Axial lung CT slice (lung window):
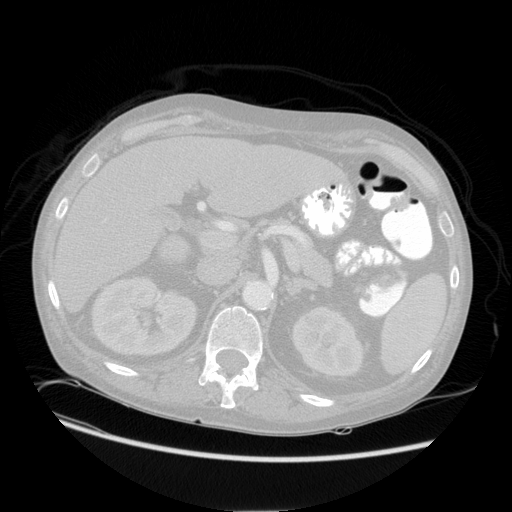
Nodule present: no